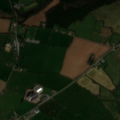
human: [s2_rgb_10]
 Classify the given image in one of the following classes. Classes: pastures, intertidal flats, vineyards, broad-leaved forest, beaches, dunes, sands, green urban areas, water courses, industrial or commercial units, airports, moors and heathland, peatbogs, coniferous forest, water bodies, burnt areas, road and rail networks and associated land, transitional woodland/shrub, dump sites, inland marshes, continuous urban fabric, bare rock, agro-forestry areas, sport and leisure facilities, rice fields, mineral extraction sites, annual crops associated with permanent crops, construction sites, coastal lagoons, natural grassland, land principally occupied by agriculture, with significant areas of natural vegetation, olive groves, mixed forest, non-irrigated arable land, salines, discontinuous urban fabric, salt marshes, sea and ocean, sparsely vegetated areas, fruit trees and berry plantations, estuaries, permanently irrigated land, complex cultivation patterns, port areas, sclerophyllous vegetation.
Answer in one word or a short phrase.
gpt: non-irrigated arable land, pastures, coniferous forest